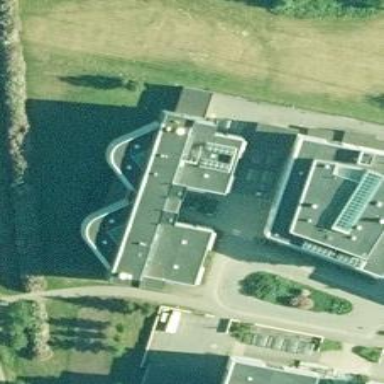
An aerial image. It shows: Office building with flat roof.